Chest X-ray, AP view. Patient: 21 years old, sex F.
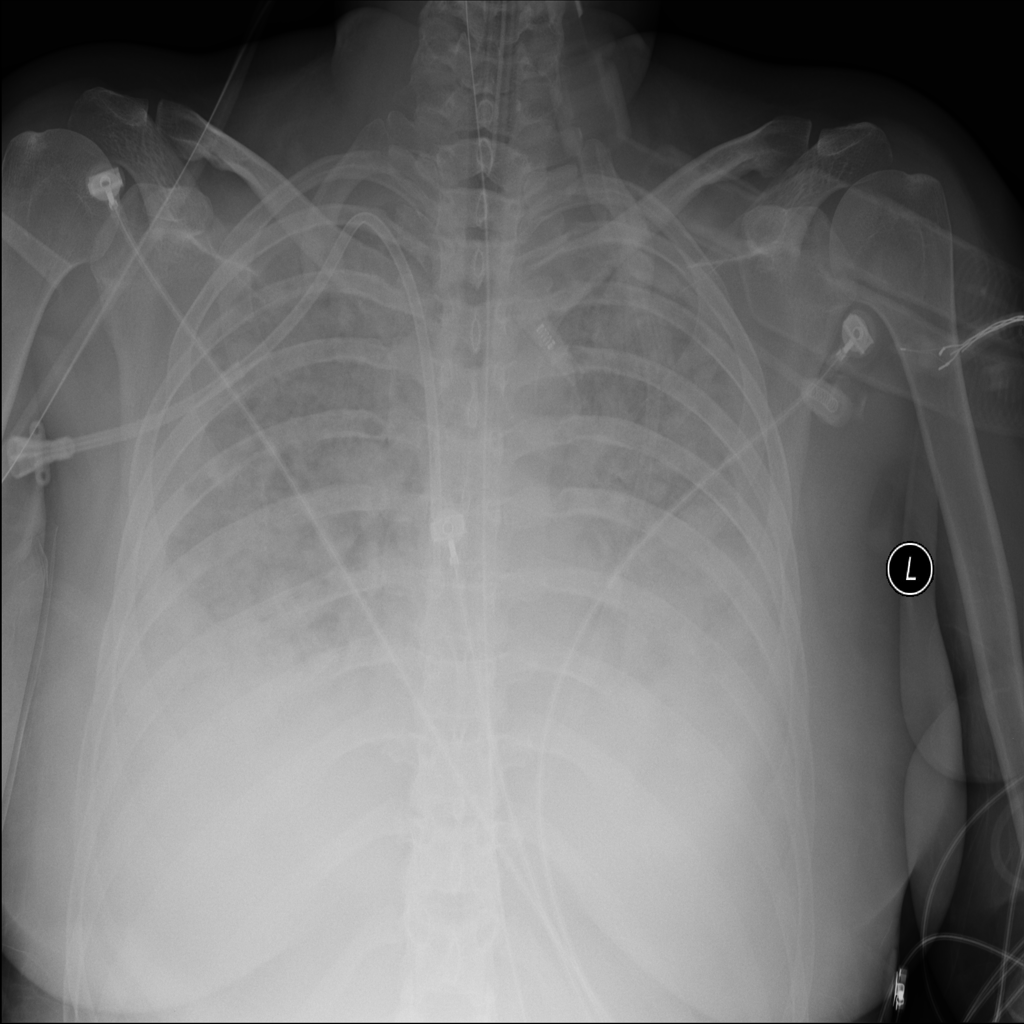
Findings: Consolidation, Effusion, Infiltration, Mass, Nodule